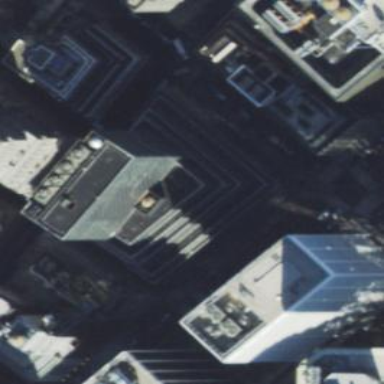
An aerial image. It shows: Building with flat concrete roof.